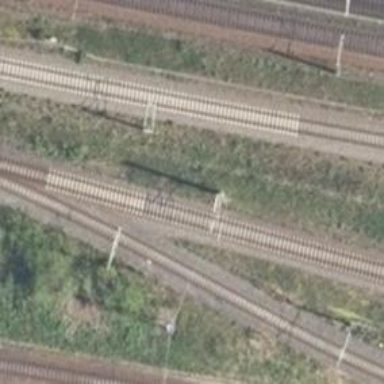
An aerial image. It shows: Railway track.